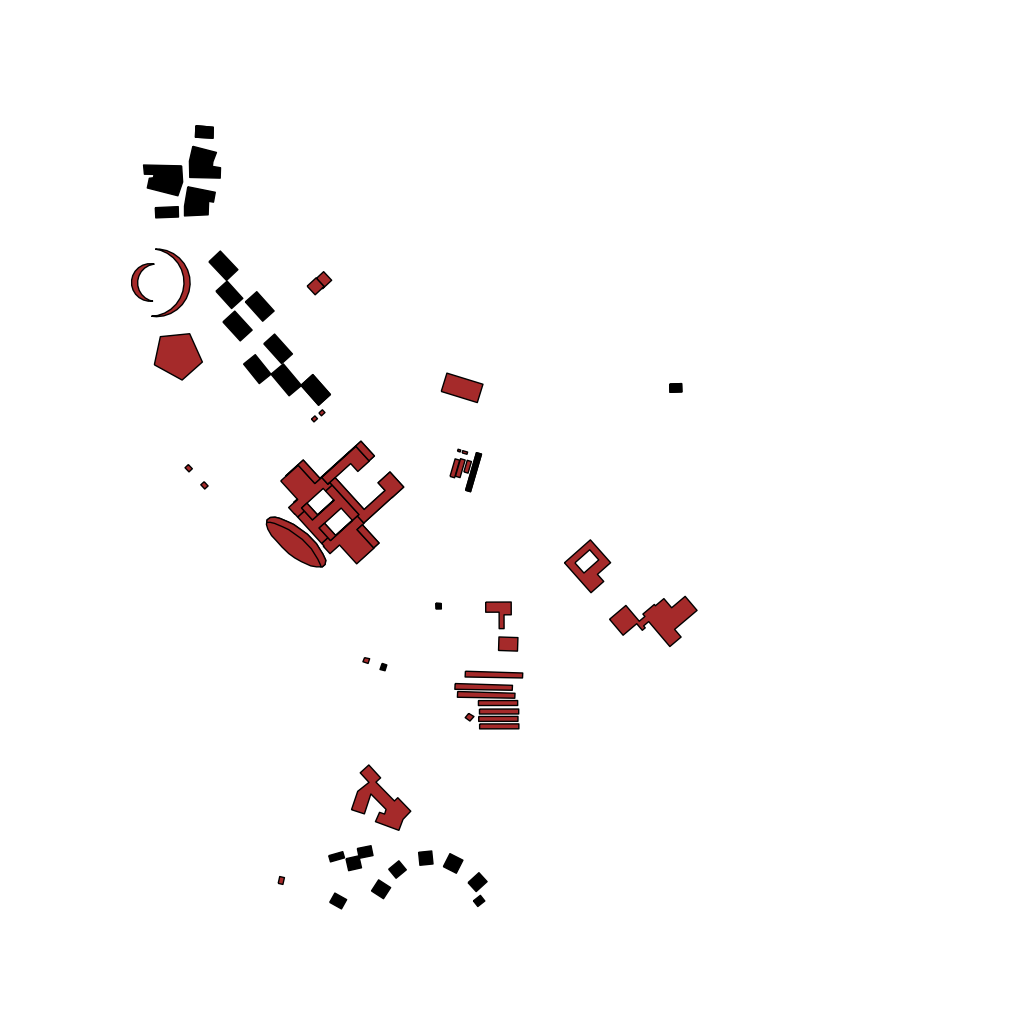
Tags: overhead vector_map, business, recreation, residential, individual_rise, low_rise, density_1, Building, Facility, 1.0 km²